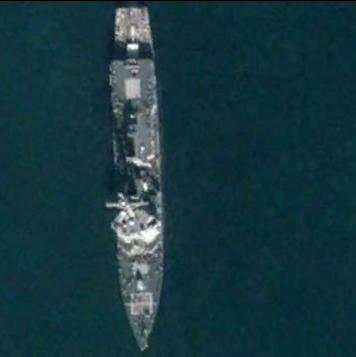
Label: destroyer